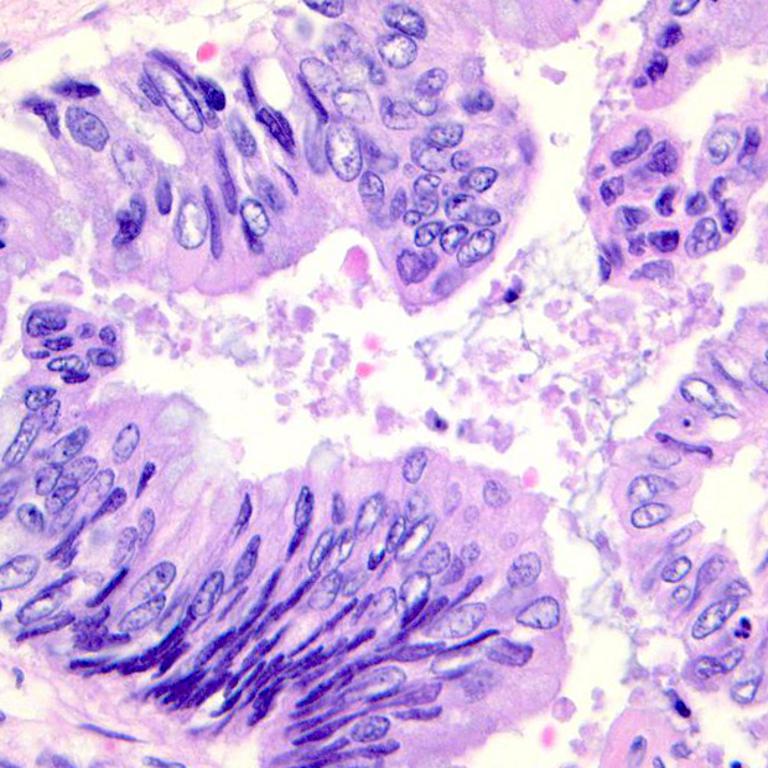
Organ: colon
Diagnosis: adenocarcinomas